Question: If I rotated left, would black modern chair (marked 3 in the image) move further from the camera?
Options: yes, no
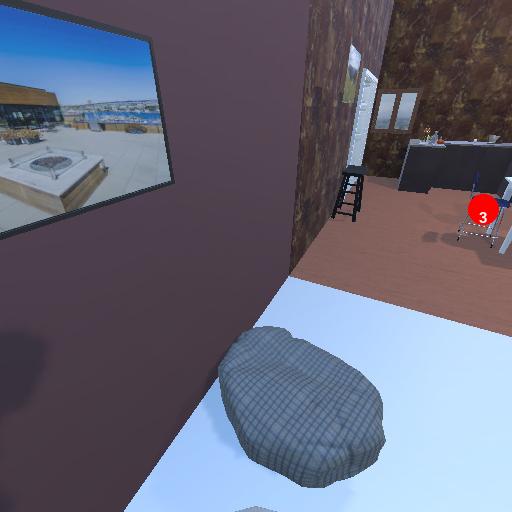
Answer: yes